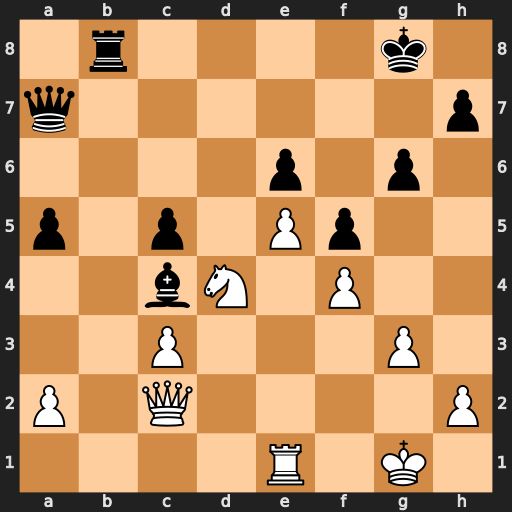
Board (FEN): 1r4k1/q6p/4p1p1/p1p1Pp2/2bN1P2/2P3P1/P1Q4P/4R1K1
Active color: w
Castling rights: -
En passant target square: -
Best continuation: Nc6 Qa8 Nxb8